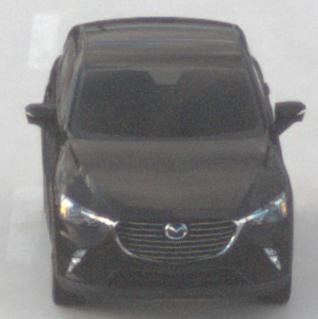
Make: Mazda
Model: CX-3 SKYACTIV-G 120
Detailed model: CX-3 (DK)
Model produced from: 2015/06
Model produced until: 2018/06
Doors: 5
Color: black
Road condition: dry road
Daytime: sunrise or sunset
Contrast: low contrast